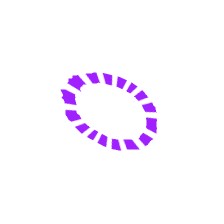
Shape: circle